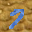
Label: 7